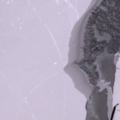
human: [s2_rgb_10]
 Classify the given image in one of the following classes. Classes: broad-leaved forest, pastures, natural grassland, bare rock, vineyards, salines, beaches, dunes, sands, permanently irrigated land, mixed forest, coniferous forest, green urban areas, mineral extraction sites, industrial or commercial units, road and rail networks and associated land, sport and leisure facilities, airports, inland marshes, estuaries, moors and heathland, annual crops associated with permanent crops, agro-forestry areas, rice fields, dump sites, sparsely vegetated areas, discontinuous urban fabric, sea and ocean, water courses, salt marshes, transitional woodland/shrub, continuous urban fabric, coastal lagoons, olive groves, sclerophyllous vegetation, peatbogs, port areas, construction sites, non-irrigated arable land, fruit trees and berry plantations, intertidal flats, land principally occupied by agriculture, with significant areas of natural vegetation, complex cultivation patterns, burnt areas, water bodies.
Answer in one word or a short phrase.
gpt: sea and ocean